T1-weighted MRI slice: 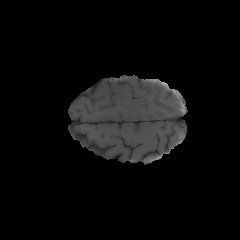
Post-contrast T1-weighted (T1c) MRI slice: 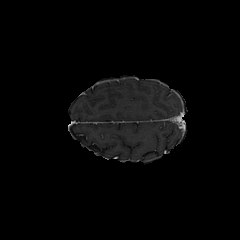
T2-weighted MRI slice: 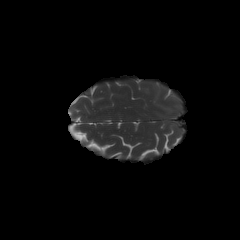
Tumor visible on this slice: no